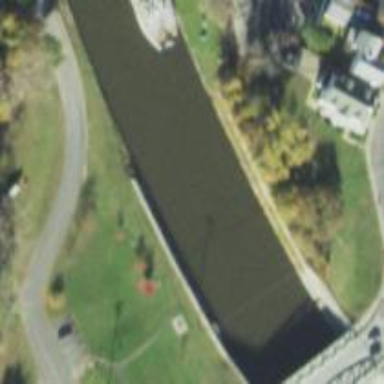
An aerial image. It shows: Canal.